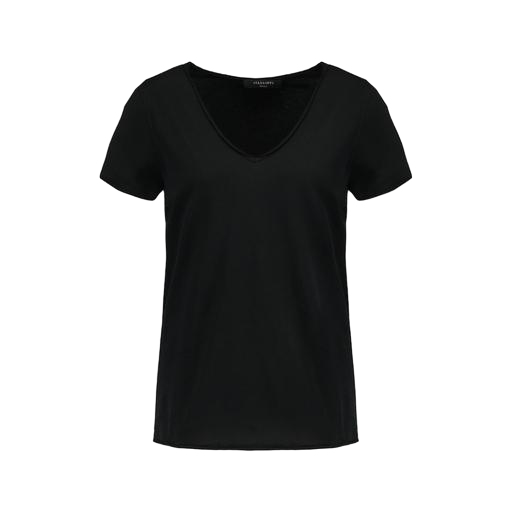
black v-neck t-shirt only macy, black superfine v-neck tee, deep vee tee, white background